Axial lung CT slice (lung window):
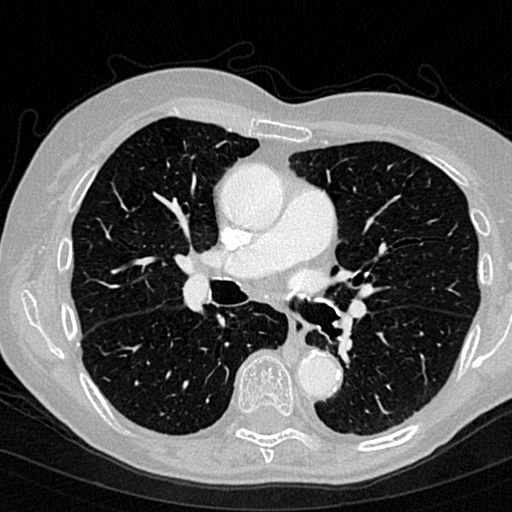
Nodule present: no